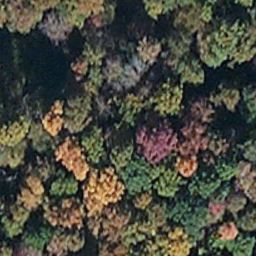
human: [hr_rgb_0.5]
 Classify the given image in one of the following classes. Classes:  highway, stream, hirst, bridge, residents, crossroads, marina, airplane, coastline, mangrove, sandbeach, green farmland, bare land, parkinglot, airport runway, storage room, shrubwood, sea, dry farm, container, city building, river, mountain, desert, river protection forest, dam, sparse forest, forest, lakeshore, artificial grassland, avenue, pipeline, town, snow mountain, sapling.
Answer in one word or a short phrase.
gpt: mangrove